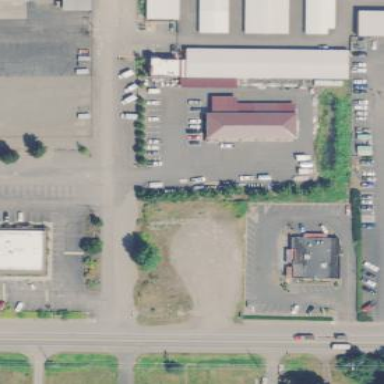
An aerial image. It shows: Commercial area.